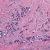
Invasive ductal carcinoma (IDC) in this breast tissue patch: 1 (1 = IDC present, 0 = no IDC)